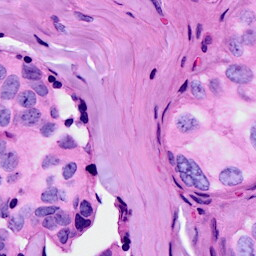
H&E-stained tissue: Breast